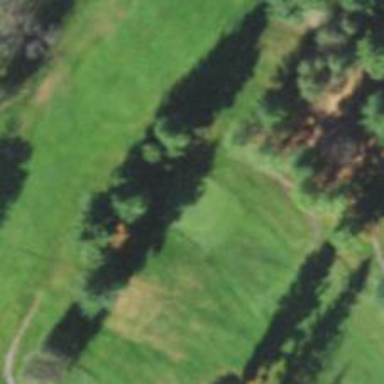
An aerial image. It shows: Golf hole.